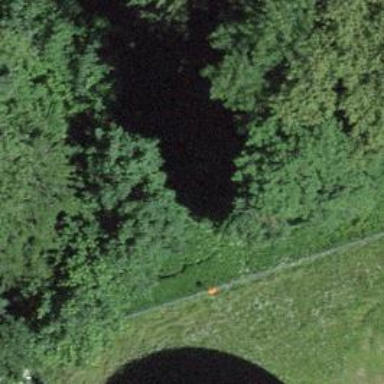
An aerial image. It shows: Aerial marker.